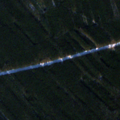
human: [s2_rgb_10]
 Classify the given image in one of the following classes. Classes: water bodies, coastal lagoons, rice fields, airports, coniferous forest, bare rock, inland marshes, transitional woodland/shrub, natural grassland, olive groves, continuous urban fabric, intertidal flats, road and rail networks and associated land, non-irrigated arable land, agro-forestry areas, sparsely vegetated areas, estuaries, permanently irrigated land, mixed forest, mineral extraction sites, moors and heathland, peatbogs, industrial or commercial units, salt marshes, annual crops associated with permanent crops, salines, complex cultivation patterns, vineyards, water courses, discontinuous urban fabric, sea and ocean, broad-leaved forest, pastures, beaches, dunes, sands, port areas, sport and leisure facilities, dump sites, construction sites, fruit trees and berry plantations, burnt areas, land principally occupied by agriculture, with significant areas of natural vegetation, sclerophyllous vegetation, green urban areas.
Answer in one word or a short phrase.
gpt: coniferous forest